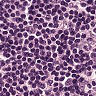
Metastatic tissue present: no